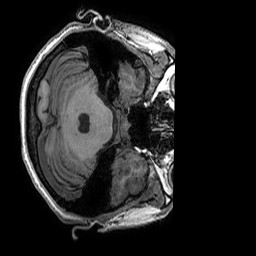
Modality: T1w
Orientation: axial
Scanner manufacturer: ge
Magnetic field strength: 3 T
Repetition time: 0.008156 s
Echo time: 0.00318 s